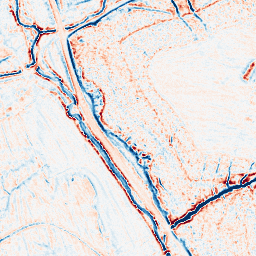
Category: edge_preserving
Decomposition family: bilateral
Decomposition parameters: d: 9
sigma_color: 150
sigma_space: 25
Upsampling method: quartic
Upsampling parameters: scale: 2
Upsampling scale: 2